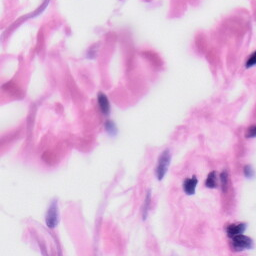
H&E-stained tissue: Skin